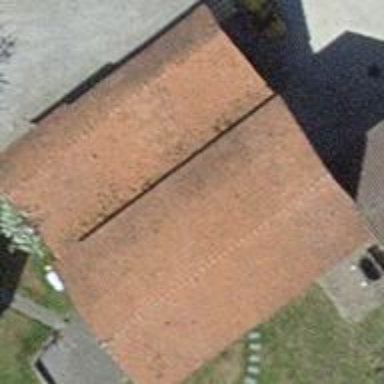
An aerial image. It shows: Rural barn.